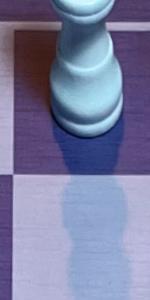
Label: Empty